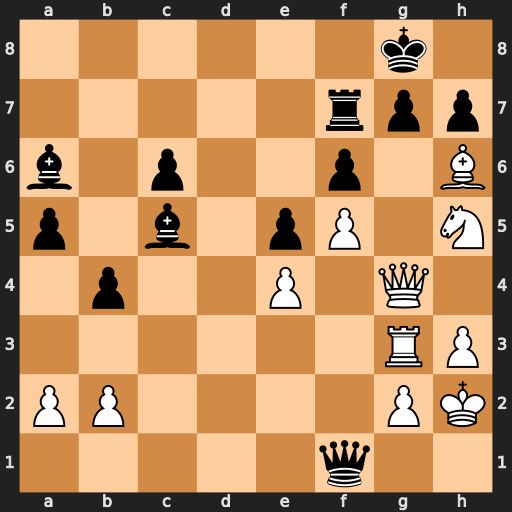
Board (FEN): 6k1/5rpp/b1p2p1B/p1b1pP1N/1p2P1Q1/6RP/PP4PK/5q2
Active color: w
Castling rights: -
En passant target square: -
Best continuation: Nxf6+